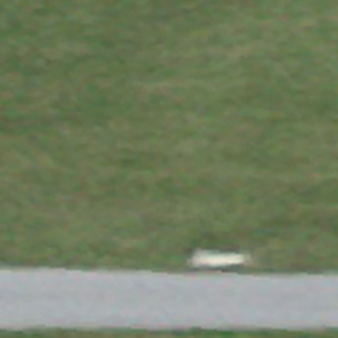
Label: other